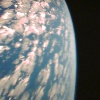
Label: cloud